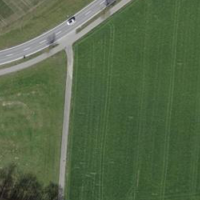
EUNIS habitat code: 52
Species observed at this site:
Milvus milvus
Erithacus rubecula